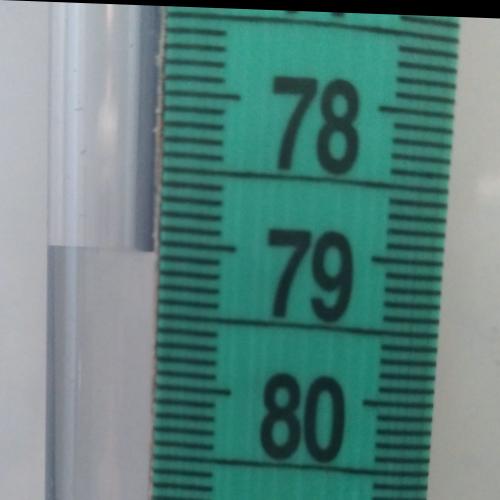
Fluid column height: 79.1 cm